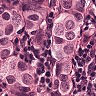
Metastatic tissue present: yes